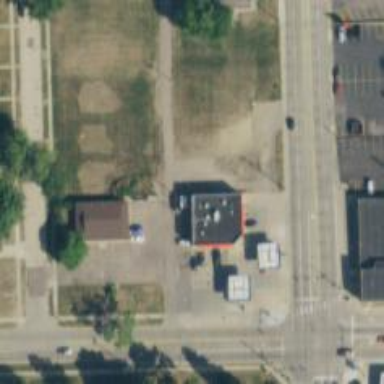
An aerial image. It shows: Convenience shop.